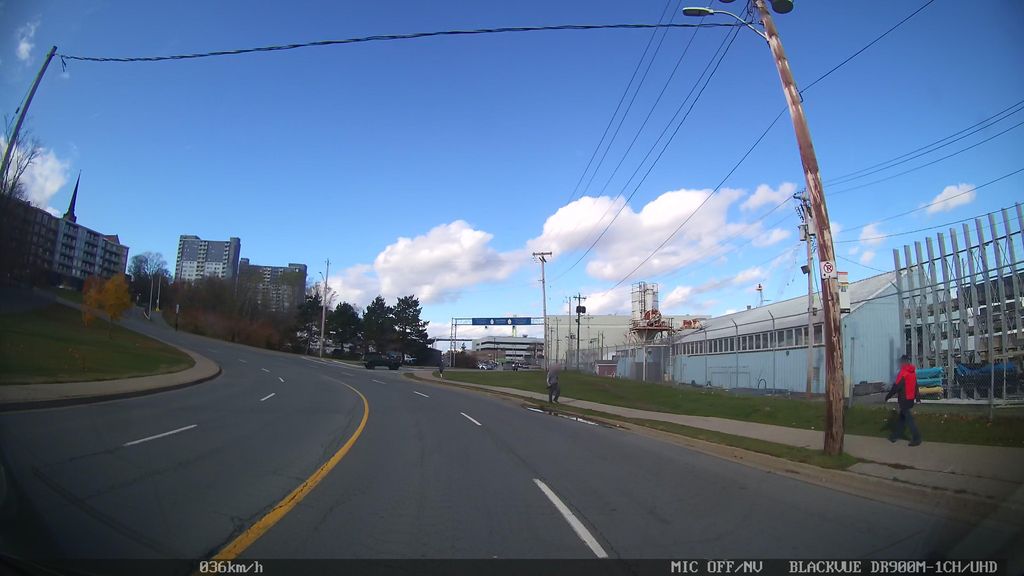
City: halifax